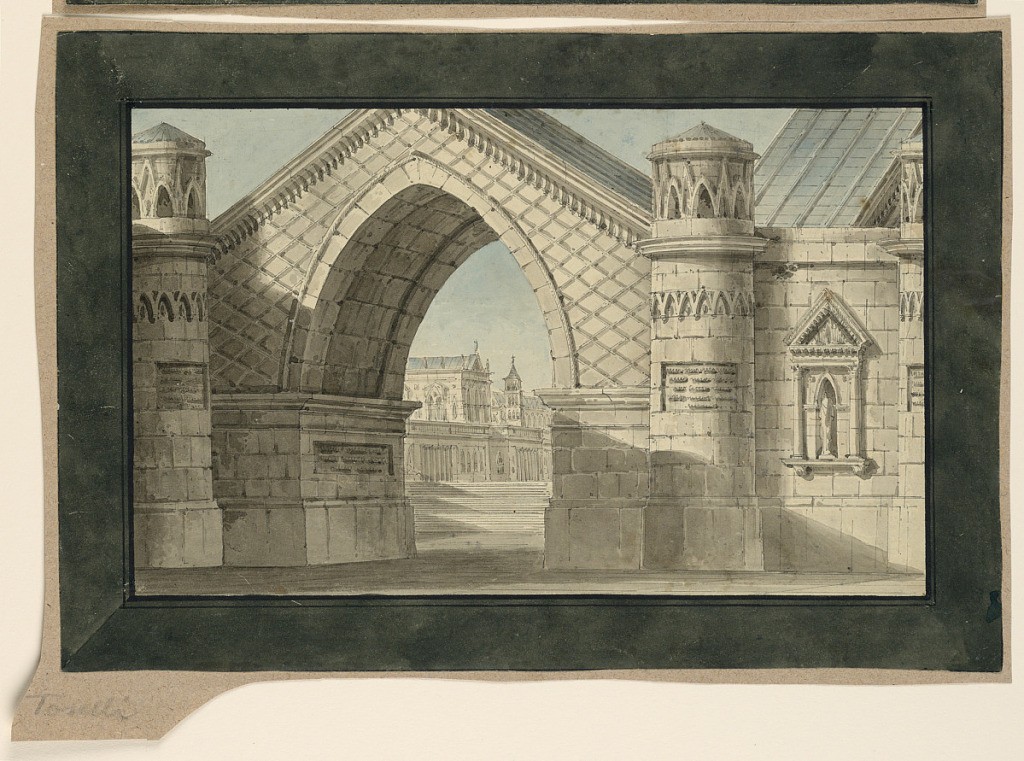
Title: Stage Design, Gothic Archway
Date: early 19th century
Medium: Pen and bistre ink, brush and wash on paper
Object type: Drawing
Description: Horizontal rectangle. Gothic archway giving way to view of Gothic church in the background.